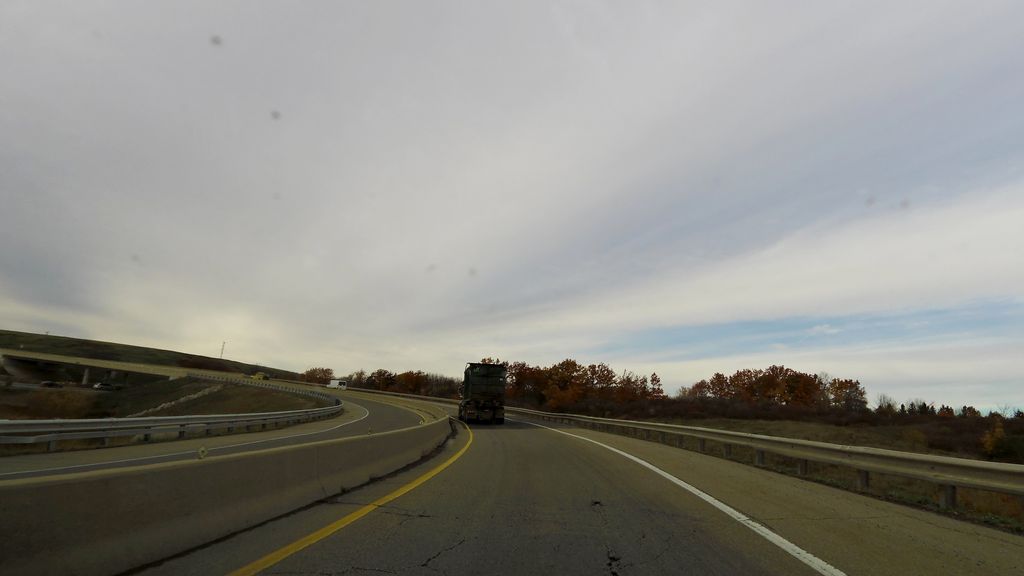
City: hamilton